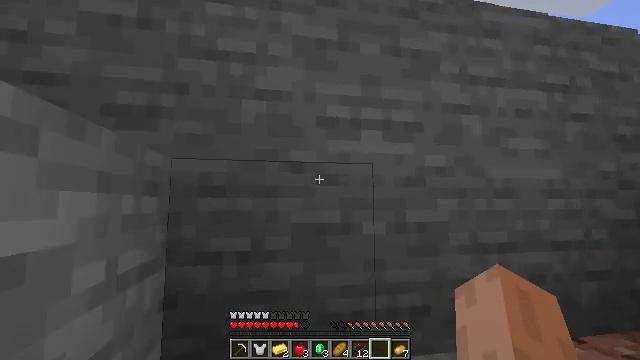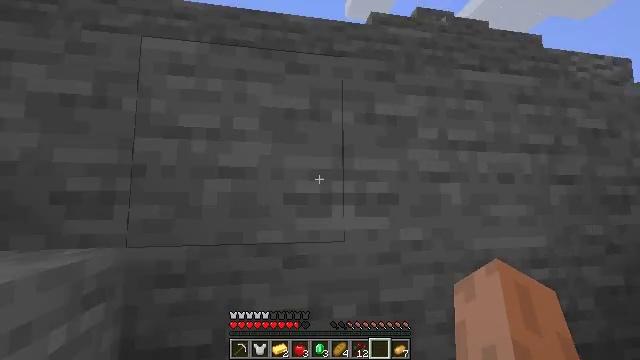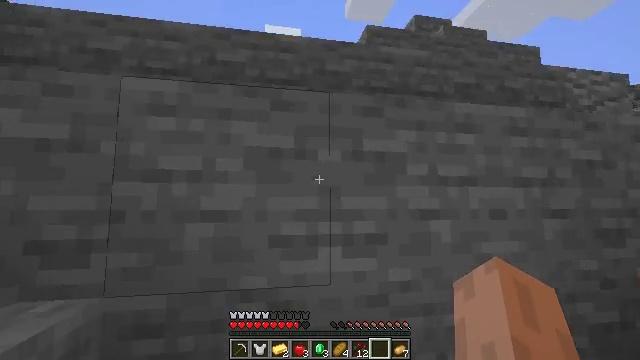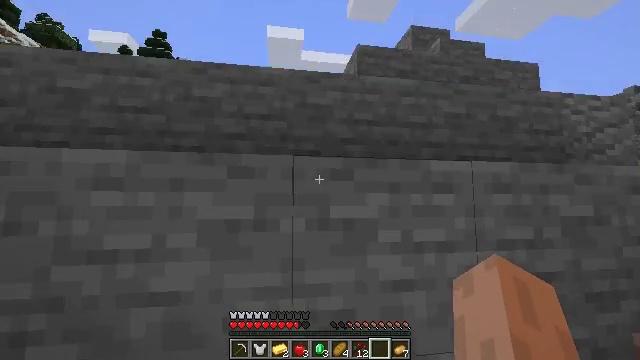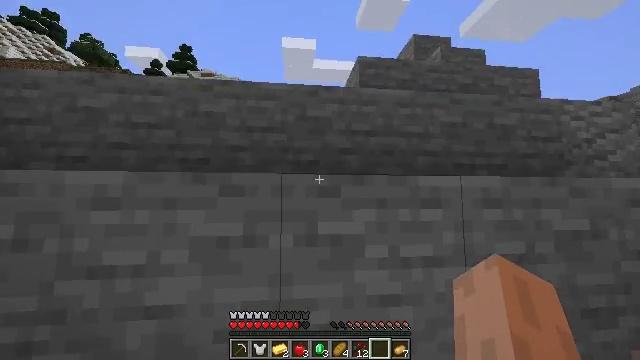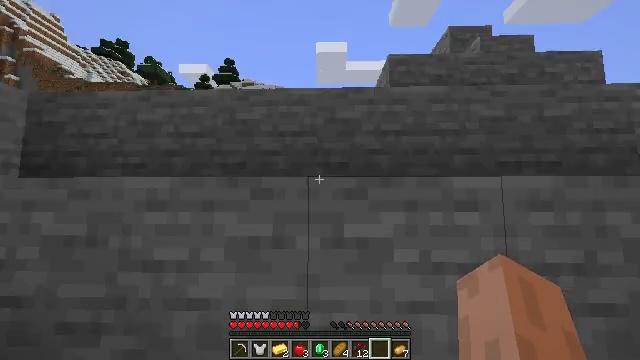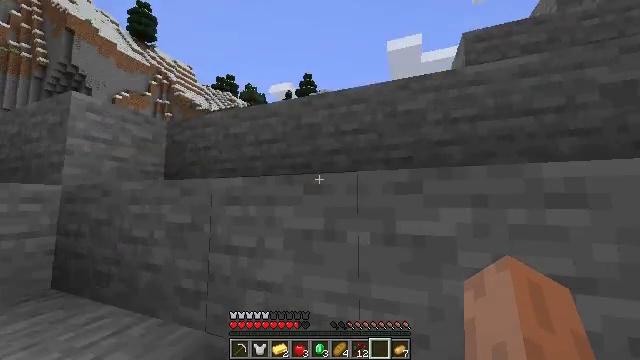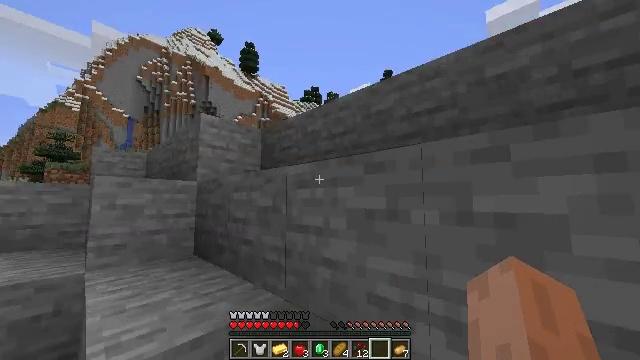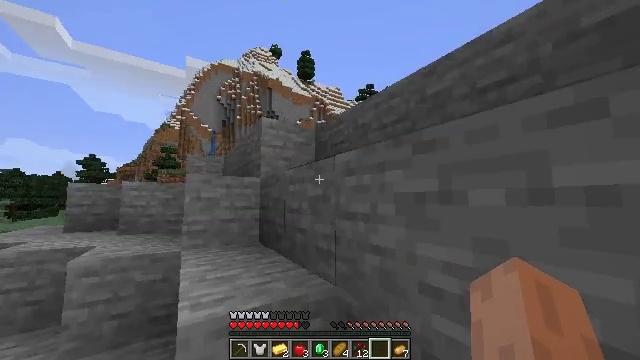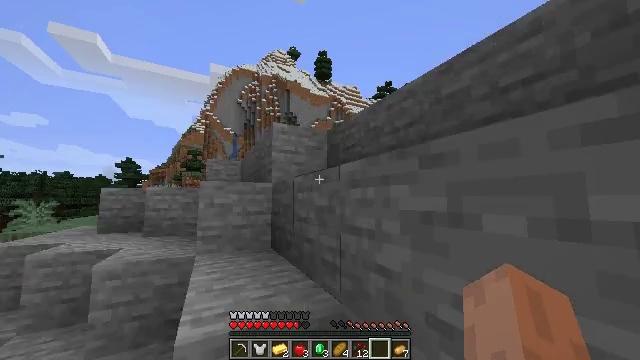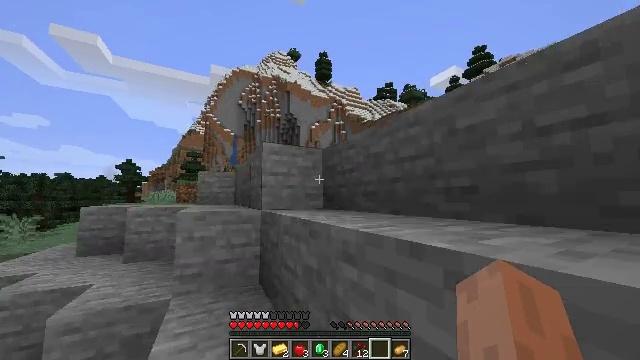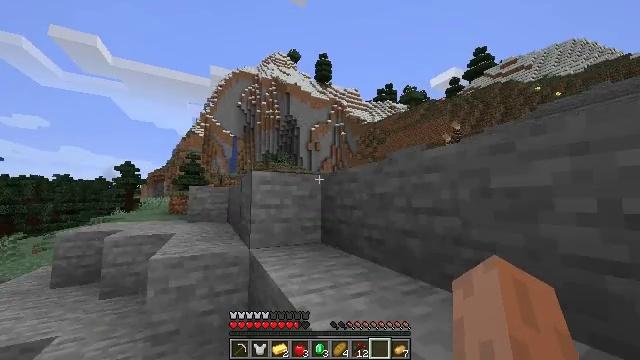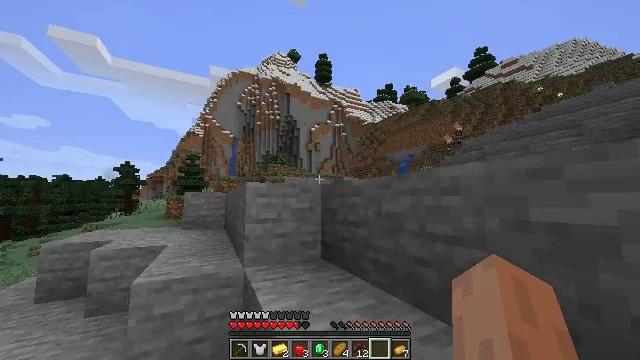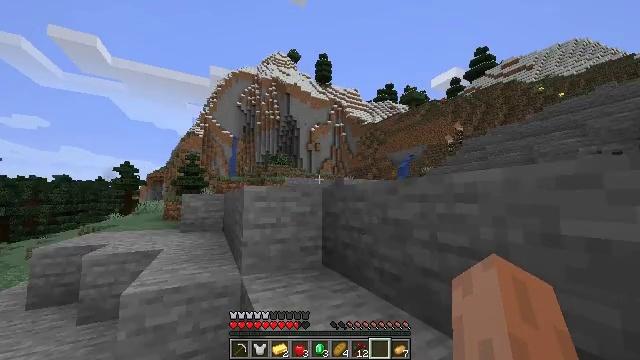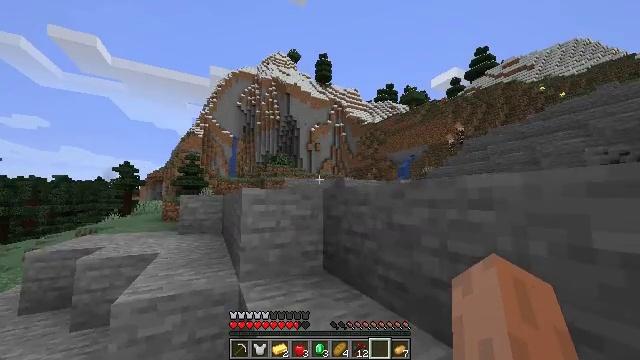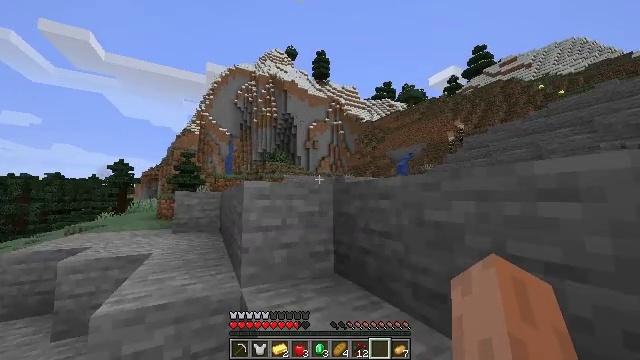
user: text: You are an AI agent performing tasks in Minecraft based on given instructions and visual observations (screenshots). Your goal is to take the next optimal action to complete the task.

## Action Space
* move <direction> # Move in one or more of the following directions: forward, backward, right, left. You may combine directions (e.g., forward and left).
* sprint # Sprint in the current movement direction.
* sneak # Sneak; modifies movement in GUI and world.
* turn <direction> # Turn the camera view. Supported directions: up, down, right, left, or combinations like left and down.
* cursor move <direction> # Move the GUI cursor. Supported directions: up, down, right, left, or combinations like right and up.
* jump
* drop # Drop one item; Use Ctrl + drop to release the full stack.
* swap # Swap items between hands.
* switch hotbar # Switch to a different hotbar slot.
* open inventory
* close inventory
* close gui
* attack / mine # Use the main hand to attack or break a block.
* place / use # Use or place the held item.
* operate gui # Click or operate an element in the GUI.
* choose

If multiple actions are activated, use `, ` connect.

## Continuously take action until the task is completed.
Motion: motion action
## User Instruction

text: Clear the sweet berry bush to collect the sweet berries.
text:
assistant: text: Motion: move forward and move right, sprint, jump
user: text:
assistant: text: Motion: move forward and move right, sprint, jump
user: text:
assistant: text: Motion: move forward and move right, sprint, jump
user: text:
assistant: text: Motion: move forward and move right, sprint, turn left, jump
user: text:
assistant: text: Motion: move forward, sprint, turn left
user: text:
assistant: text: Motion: move forward, sprint, turn left
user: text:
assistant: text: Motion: move forward, sprint, turn left
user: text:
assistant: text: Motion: move forward, sprint, turn left
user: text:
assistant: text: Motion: move forward, sprint, turn left, jump
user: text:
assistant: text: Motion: move forward and move left, sprint, jump
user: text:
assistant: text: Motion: move forward and move left, sprint, jump
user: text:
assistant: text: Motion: move forward and move left, sprint, jump
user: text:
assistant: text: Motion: move forward and move left, sprint, jump
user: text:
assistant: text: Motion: move forward and move left, sprint
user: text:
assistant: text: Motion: move forward and move left, sprint
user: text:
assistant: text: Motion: move forward and move left, sprint, turn right
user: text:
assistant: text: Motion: move forward and move left, sprint, turn right
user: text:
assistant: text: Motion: move forward and move left, sprint, turn right
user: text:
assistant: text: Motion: move forward, sprint, turn right, jump
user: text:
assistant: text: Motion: move forward, sprint, turn right, jump
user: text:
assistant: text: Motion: move forward, sprint, turn right, jump
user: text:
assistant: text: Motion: move forward, sprint, turn right, jump
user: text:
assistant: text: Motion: move forward, sprint, turn right, jump
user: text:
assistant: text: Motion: move forward, sprint, turn right, jump
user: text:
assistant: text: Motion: move forward, sprint
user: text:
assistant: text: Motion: move forward, sprint, turn right
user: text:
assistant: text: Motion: move forward, sprint
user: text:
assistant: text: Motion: move forward, sprint
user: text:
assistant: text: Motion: move forward, sprint, jump
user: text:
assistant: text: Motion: move forward, sprint, jump